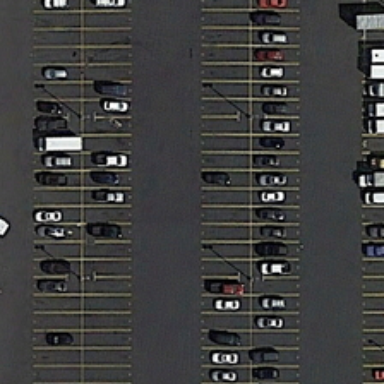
Some cars are parked in a parking lot .